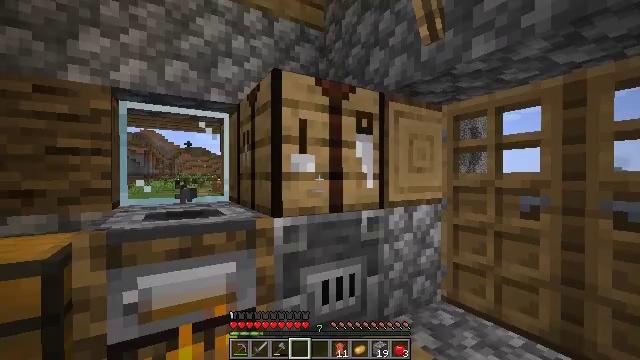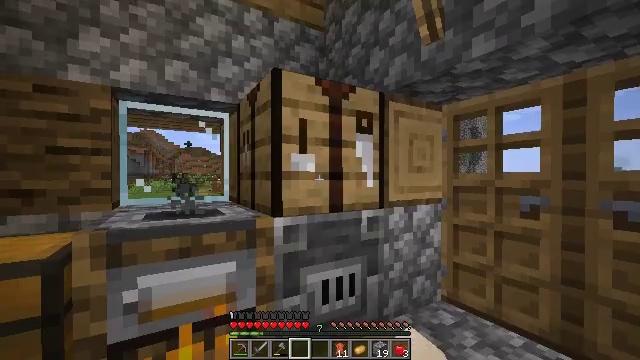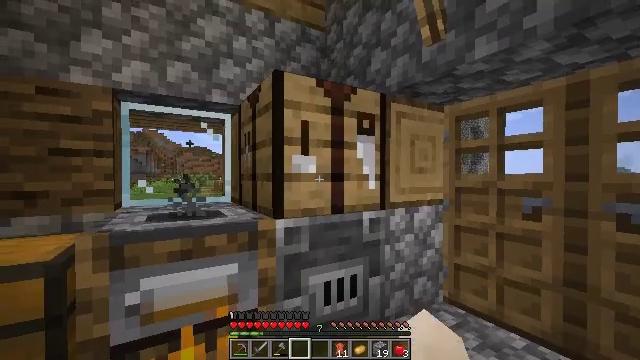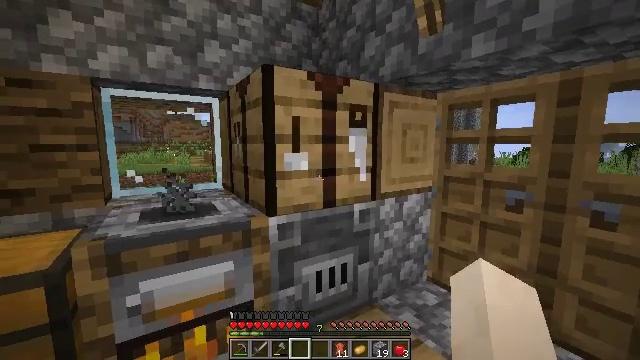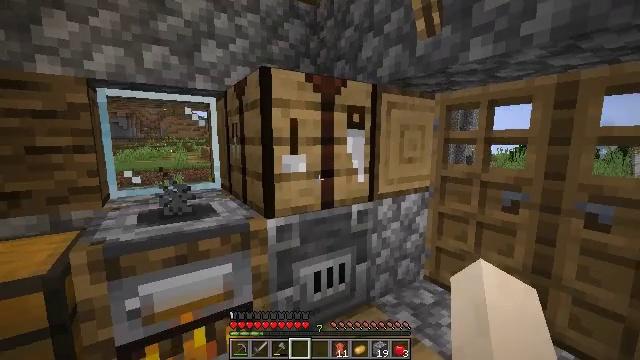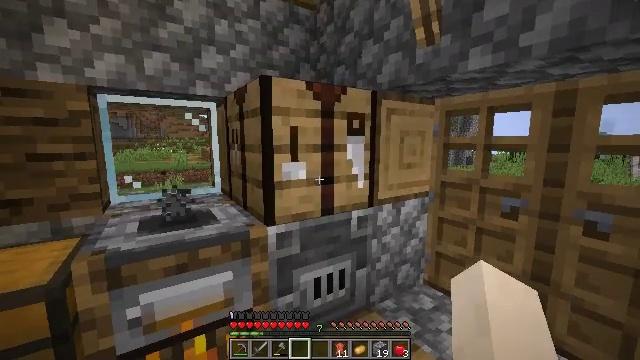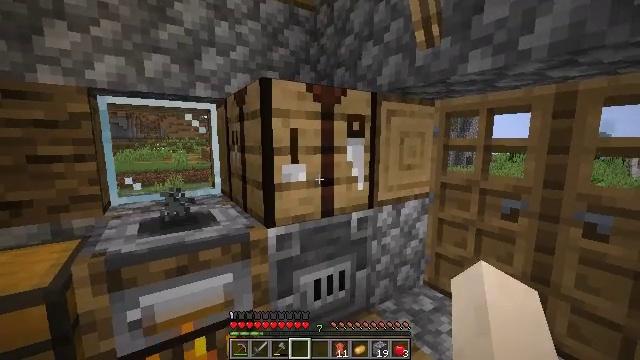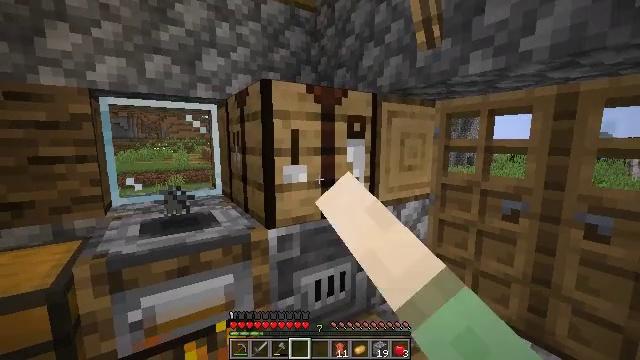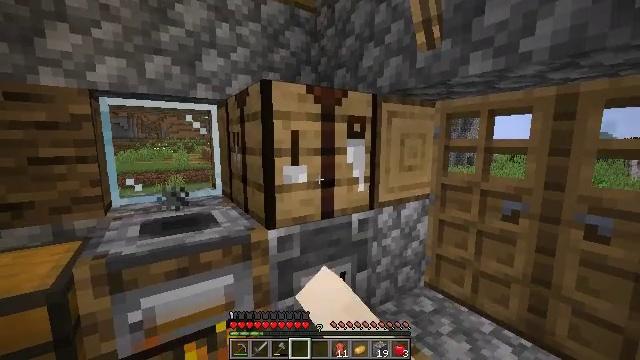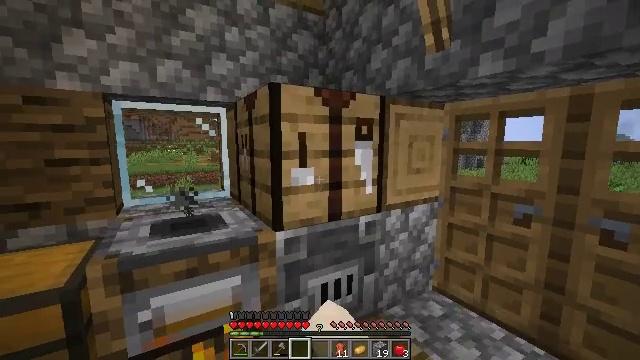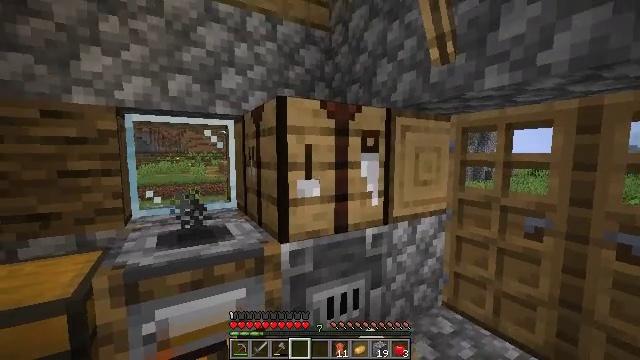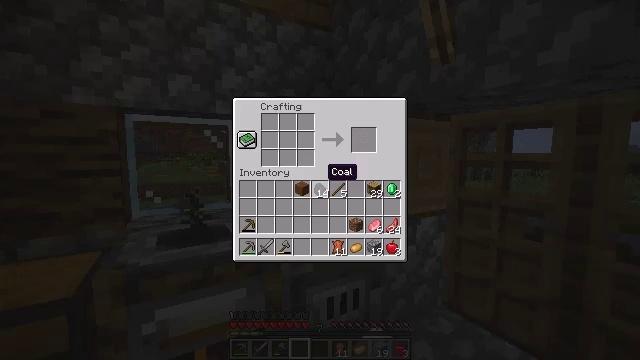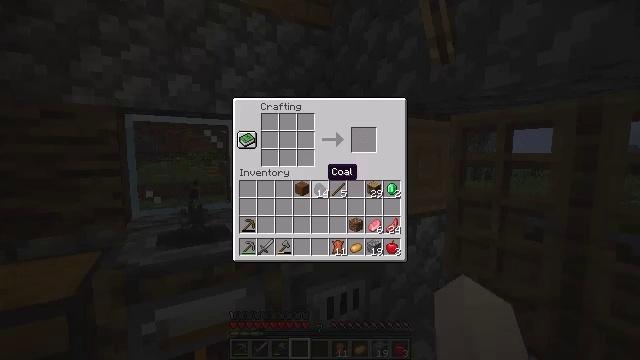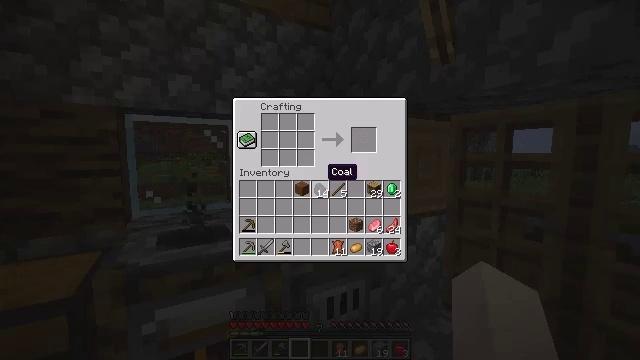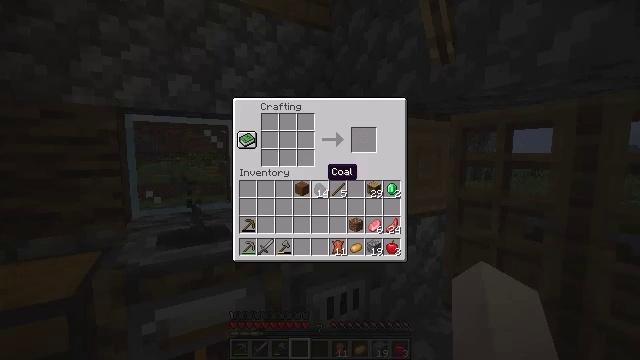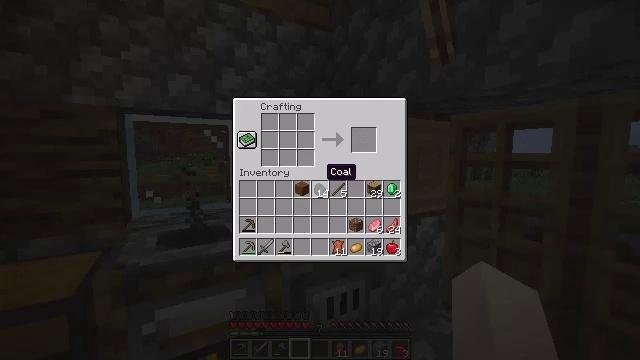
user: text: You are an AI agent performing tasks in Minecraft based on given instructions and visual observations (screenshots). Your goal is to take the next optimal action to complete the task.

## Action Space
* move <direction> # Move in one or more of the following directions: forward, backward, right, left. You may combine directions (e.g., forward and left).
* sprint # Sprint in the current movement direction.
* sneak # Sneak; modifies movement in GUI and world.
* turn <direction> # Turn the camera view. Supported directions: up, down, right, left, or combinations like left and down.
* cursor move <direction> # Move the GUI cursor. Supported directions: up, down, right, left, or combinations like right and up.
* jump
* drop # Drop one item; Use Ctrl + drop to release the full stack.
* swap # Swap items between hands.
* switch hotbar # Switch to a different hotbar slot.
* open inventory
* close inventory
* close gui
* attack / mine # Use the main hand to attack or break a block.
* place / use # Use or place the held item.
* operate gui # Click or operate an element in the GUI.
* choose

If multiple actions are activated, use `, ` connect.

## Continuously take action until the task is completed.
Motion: motion action
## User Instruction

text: Open a crafting table and craft leather leggings.
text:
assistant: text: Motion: no_op
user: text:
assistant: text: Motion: no_op
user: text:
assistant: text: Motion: turn right and down
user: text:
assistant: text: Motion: no_op
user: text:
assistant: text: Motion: no_op
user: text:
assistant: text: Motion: use / place
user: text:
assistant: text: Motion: use / place
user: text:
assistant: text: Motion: no_op
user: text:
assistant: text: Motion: turn left
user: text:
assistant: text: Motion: turn left and up
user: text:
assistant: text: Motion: open gui
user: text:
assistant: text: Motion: no_op
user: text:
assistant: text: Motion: no_op
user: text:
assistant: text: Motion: no_op
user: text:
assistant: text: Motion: no_op
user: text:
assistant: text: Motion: no_op
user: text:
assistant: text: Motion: cursor move left and down
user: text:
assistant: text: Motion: no_op
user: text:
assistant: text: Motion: no_op
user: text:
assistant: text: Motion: no_op
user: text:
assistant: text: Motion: no_op
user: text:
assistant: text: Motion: no_op
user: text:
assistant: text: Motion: cursor move down
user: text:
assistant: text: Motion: no_op
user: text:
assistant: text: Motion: no_op
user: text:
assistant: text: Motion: no_op
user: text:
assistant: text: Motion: no_op
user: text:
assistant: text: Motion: no_op
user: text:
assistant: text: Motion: no_op
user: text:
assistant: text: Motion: no_op